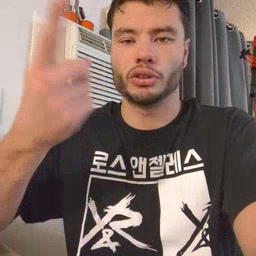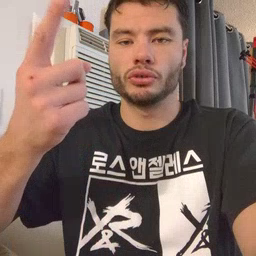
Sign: first